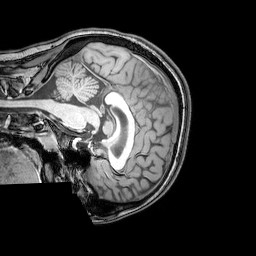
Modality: T1w
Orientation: sagittal
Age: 22
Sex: female
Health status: healthy
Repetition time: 0.081 s
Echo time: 0.037 s